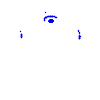
Particle: electron